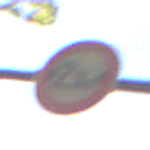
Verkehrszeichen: TatsaechlicheBreite2Komma3
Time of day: SunriseSunset
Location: Outdoor (Nature)
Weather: PartlyCloudy
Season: NotSpecified
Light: Natural